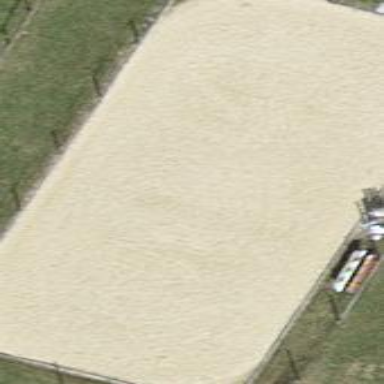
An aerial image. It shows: Equestrian pitch for leisure land sports.